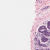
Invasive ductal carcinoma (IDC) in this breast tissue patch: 0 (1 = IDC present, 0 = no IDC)